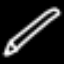
Label: pencil